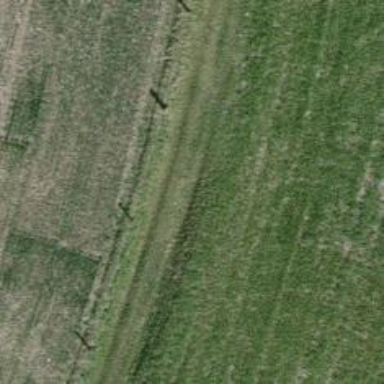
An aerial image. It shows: Grass track with grade3 tracktype.